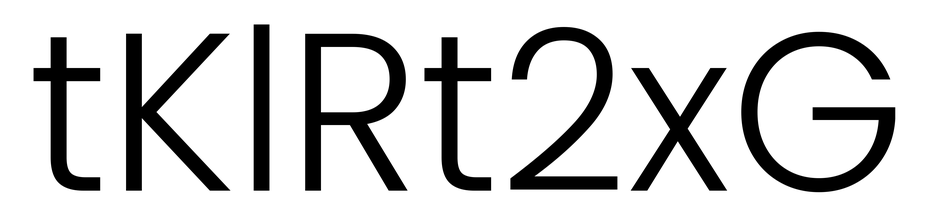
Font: Poppins-Light